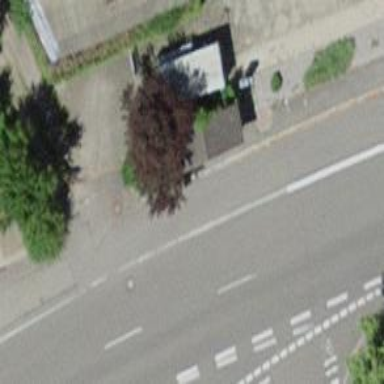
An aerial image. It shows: Bus stop with shelter. It is platform for public transport.